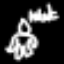
Label: frog